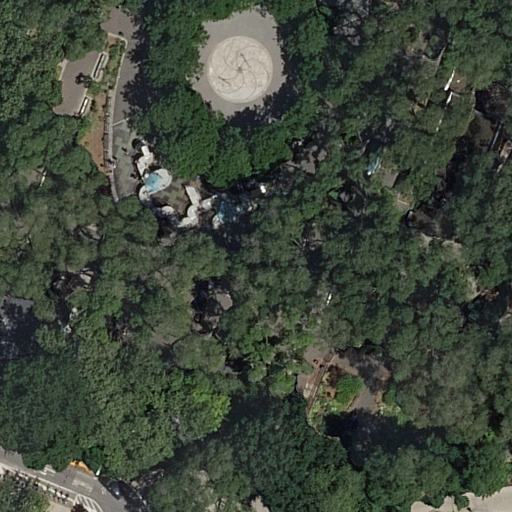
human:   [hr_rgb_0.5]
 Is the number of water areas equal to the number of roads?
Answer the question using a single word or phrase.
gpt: no

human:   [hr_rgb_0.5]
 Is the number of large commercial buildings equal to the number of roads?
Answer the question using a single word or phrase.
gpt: no

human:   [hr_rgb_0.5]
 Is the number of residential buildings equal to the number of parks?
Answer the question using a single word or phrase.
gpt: no

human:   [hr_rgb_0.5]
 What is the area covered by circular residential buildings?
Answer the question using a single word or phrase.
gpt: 0m2

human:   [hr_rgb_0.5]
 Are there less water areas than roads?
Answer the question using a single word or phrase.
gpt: yes

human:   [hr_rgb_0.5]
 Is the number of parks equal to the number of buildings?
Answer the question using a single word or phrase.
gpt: no

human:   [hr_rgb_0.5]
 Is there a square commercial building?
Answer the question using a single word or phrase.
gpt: no

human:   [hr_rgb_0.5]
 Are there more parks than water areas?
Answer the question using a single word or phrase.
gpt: yes

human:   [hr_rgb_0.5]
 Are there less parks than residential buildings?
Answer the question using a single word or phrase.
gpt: no

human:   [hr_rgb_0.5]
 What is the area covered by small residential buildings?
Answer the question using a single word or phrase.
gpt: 0m2

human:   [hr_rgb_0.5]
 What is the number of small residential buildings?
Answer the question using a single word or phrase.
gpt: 0

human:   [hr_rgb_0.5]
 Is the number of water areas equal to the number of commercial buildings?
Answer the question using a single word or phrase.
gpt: no

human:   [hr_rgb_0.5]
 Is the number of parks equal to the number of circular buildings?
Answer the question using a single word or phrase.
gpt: no

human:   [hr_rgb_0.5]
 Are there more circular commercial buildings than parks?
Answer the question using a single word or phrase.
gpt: no

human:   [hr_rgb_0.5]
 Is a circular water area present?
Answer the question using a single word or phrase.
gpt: yes

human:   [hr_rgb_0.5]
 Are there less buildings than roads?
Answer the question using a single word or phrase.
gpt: yes

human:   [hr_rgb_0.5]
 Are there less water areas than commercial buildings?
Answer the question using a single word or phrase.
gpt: no

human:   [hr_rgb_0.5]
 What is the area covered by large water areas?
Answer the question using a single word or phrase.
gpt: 0m2

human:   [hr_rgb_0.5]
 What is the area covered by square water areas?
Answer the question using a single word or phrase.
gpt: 140m2

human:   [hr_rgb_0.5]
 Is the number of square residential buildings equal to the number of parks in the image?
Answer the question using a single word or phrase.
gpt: no

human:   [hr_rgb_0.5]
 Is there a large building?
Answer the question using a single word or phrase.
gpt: no

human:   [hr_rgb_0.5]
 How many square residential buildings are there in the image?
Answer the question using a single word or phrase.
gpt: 0

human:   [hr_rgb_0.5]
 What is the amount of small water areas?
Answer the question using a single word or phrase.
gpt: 0

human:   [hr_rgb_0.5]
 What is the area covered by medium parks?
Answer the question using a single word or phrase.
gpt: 204m2

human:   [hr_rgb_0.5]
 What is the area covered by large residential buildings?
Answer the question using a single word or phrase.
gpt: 0m2

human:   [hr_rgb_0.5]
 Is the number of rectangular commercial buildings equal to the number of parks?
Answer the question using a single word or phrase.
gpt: no

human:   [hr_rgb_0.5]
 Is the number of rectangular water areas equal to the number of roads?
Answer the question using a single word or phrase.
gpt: no

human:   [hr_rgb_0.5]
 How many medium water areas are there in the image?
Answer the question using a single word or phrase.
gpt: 1

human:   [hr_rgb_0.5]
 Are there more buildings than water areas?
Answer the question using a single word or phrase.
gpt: no

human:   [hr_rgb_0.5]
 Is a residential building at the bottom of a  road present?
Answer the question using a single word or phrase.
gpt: yes

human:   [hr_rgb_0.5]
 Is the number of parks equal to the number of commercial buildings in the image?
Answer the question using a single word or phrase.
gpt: no

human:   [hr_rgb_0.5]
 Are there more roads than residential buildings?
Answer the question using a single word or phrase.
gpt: yes

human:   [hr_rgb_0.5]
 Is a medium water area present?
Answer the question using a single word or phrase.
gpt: yes

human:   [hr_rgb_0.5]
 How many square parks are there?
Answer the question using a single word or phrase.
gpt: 0

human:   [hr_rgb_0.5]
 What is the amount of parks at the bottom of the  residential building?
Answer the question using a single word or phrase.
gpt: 1

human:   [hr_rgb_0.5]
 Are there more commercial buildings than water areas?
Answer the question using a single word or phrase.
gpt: no